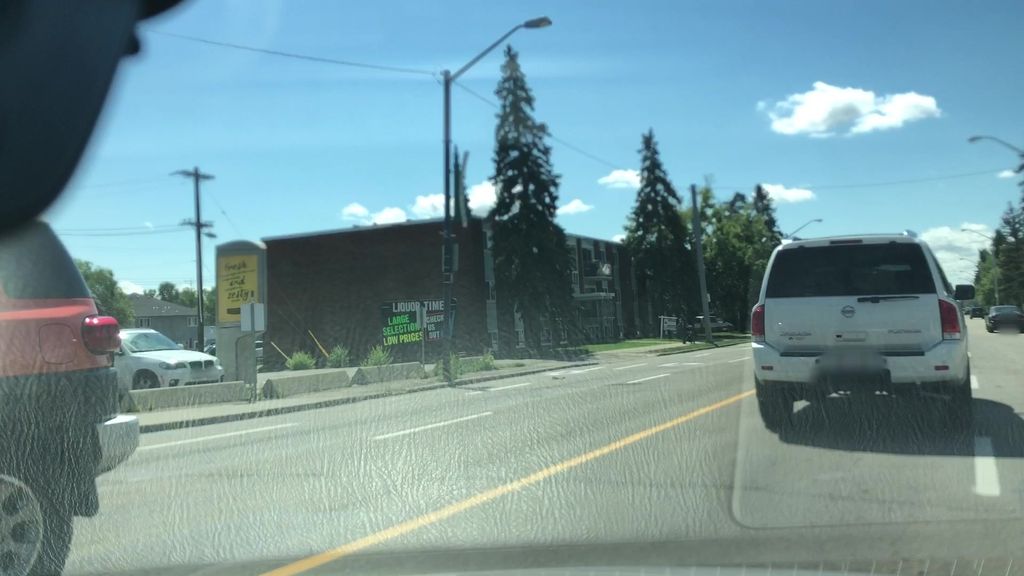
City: edmonton